Question: I have the following equation that I want to solve with respect to 'a':
'''
x = (a-b-c+d)/log((a-b)/(c-d))
'''
where 'x', 'b', 'c', and 'd' are known. I used Wolfram Alpha to solve the equation, and the result is:
'''
a = b-x*W(-((c-d)*exp(d/x-c/x))/x)
'''
where 'W' is the is the product log function (Lambert W function). It might be easier to see it at the <URL>.
I used the Matlab's built-in 'lambertW' function to solve the equation. This is rather slow, and is the bottleneck in my script. Is there another, quicker, way to do this? It doesn't have to be accurate down to the 10th decimal place.
EDIT:
I had no idea that this equation is so hard to solve. Here is a picture illustrating my problem. The temperatures b-d plus LMTD varies in each time step, but are known. Heat is transferred from red line (CO2) to blue line (water). I need to find temperature "a". I didn't know that this was so hard to calculate! :P

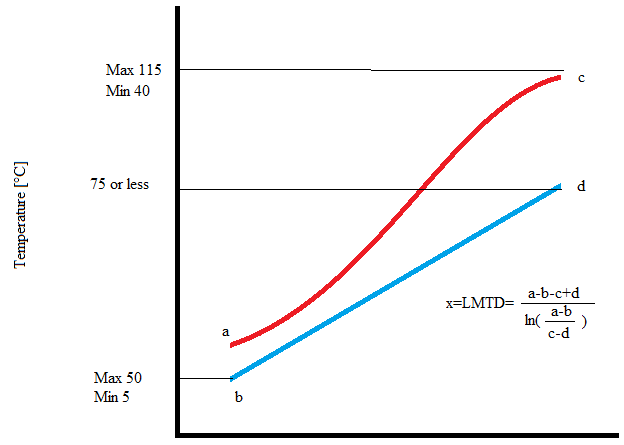
Answer: Another option is based on the simpler <URL>:
'''
a = b - x.*wrightOmega(log(-(c-d)./x) - (c-d)./x);
'''
provided that 'd ~= c + x.*wrightOmega(log(-(c-d)./x) - (c-d)./x)' (i.e., 'd ~= c+b-a', 'x' is '0/0' in this case). This is equivalent to the principal branch of the <URL>, , which I think is the solution branch you want.
Just as with <URL> inputs. The function is more accurate, fully-vectorized, and can be three to four orders of magnitude faster than using the built-in 'wrightOmega' for floating-point inputs.
For those interested, 'wrightOmegaq' is based on this excellent paper:
> Piers W. Lawrence, Robert M. Corless, and David J. Jeffrey, "<URL>," ACM Transactions on Mathematical Software, Vol. 38, No. 3, Article 20, pp. 1-17, Apr. 2012.
This algorithm goes beyond the cubic convergence of the <URL> to converge in no more than two iterations.
Also, to further speed up Moler's 'Lambert_W' using series expansions, see <URL>.